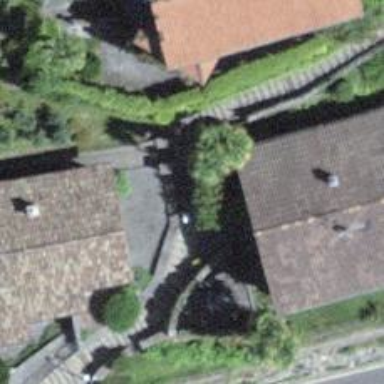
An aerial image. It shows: Set of steps on the road.